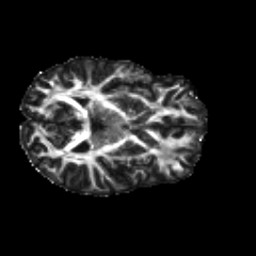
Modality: FA
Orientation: axial
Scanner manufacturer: siemens
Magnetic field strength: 3 T
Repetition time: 4.16 s
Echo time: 0.0806 s